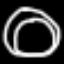
Label: clock